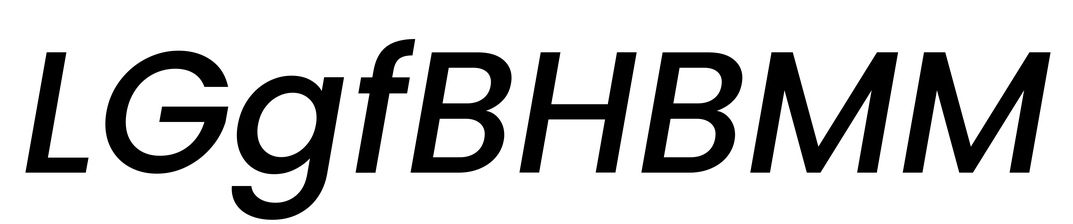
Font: Poppins-MediumItalic